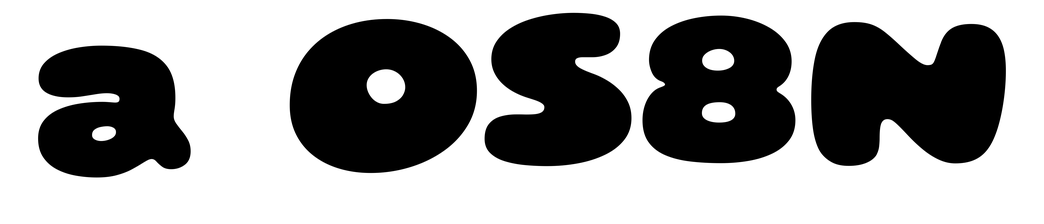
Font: Gluten_Black